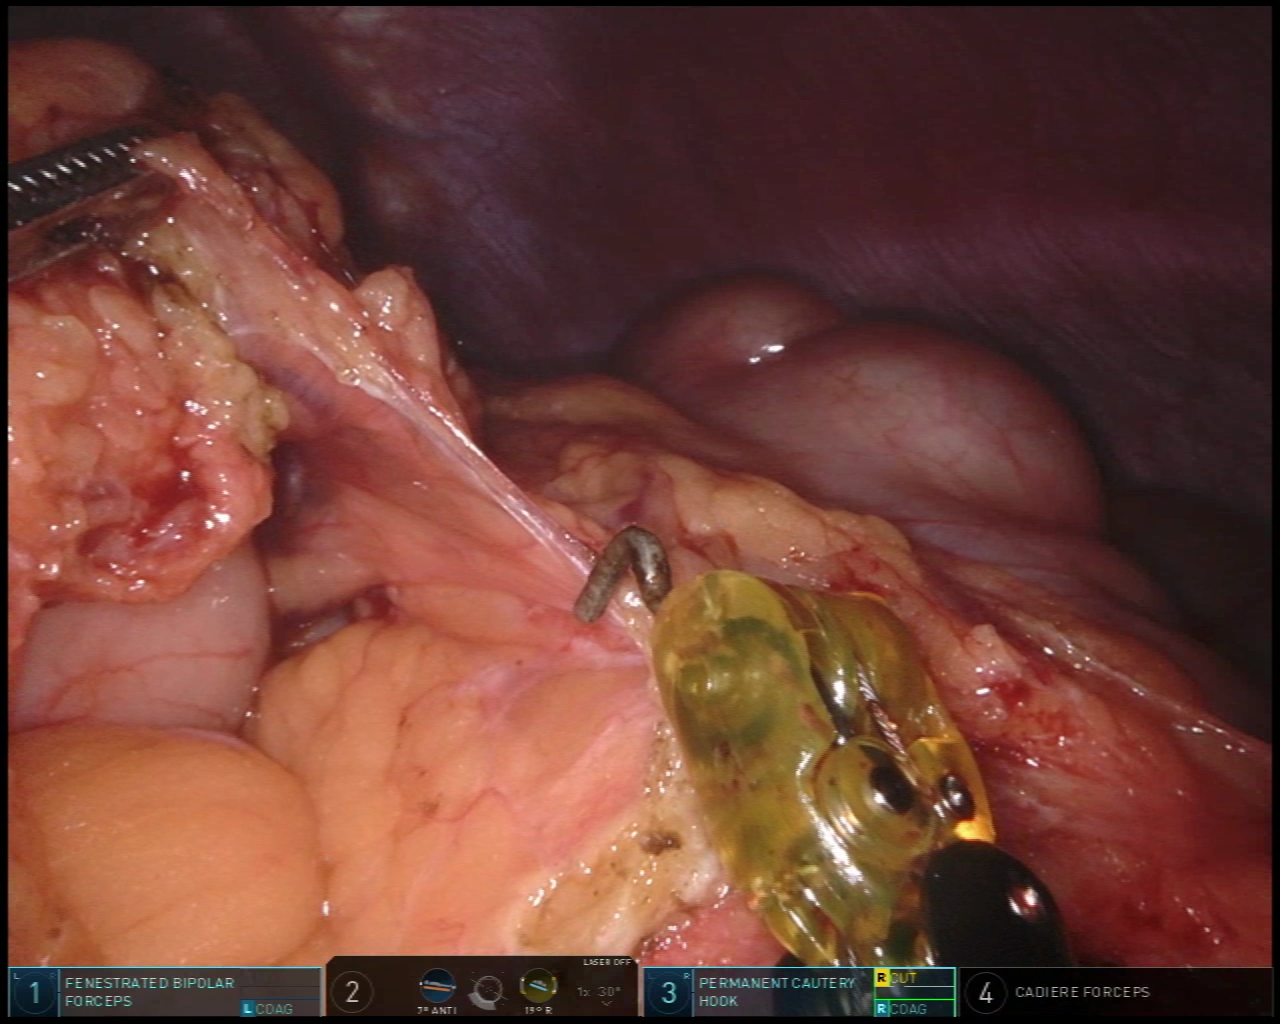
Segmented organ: stomach
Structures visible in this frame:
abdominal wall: yes
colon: yes
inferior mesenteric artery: no
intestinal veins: no
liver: no
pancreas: no
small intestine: no
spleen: no
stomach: yes
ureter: no
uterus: no
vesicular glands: no